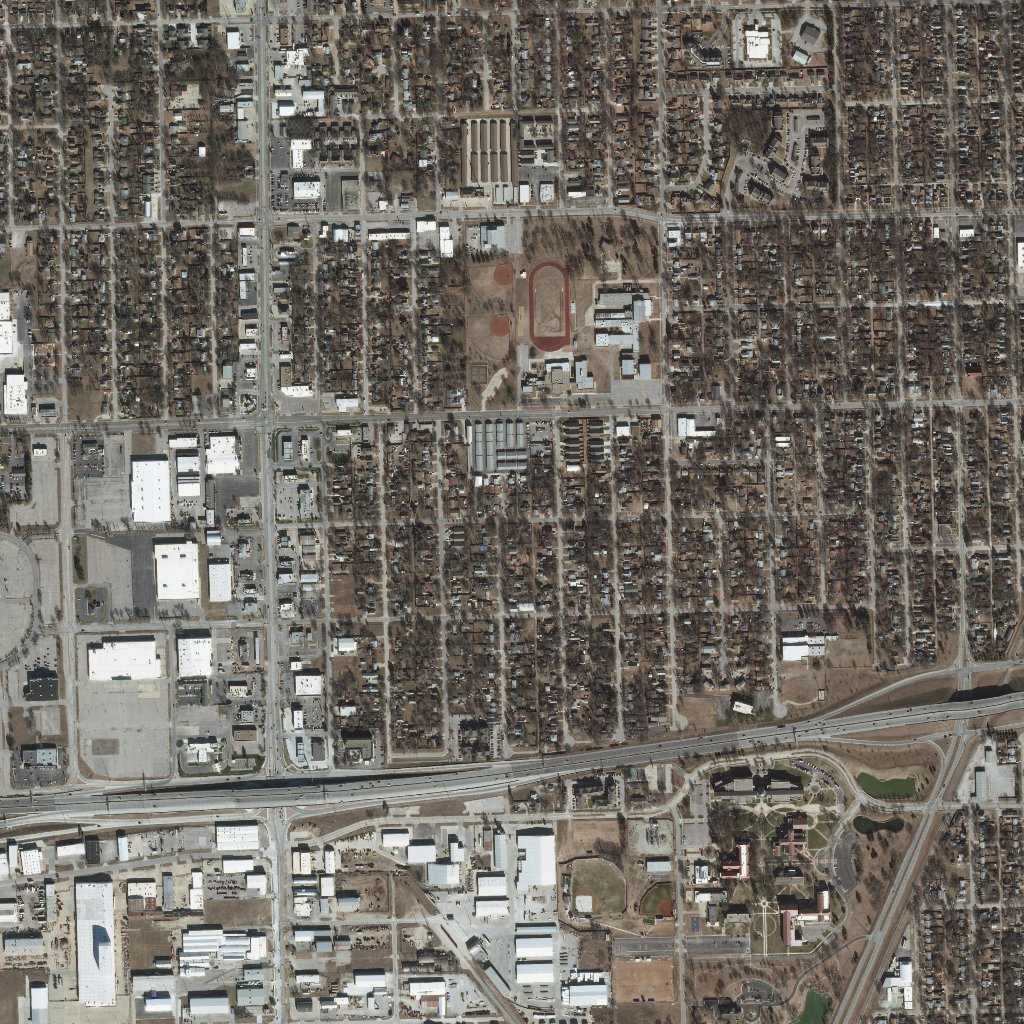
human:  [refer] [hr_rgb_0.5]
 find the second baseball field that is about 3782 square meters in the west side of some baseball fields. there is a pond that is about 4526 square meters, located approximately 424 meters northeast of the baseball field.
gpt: <box>[[62, 86, 65, 89, 0]]</box>